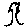
Label: tree